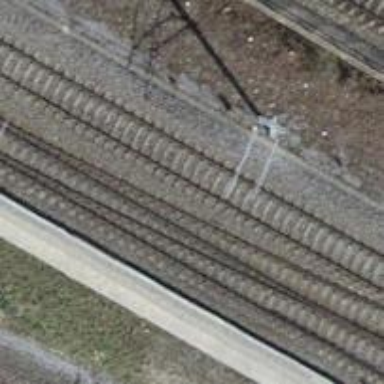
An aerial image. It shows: Single-track electrified railway with contact line.